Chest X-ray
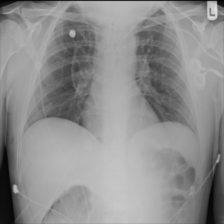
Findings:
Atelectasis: negative
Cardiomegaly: negative
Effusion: negative
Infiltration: negative
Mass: negative
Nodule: negative
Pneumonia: negative
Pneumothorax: negative
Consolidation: negative
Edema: negative
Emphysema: negative
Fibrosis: negative
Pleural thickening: negative
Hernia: negative